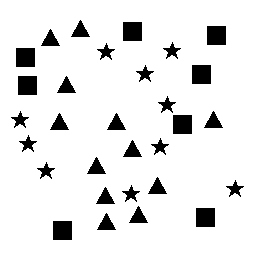
Squares: 8
Triangles: 12
Stars: 10
Total shapes: 30